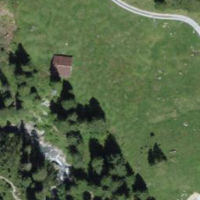
EUNIS habitat code: 24
Species observed at this site:
Vaccinium myrtillus
Lonicera caerulea